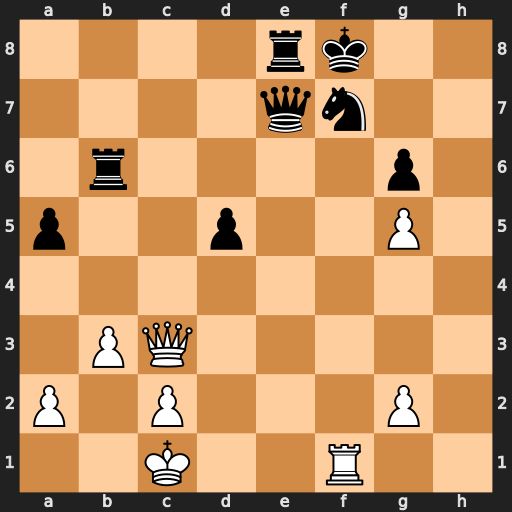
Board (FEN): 4rk2/4qn2/1r4p1/p2p2P1/8/1PQ5/P1P3P1/2K2R2
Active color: w
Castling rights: -
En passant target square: -
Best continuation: Qh8#